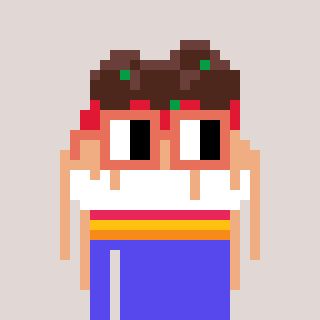
a pixel art character with square orange glasses, a spaghetti-shaped head and a computerblue-colored body on a warm background